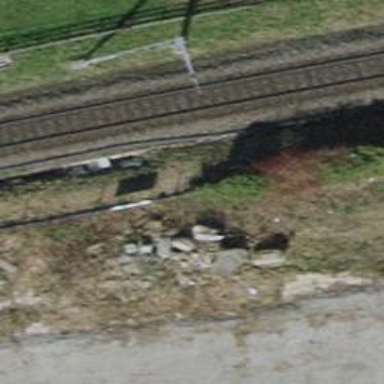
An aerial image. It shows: Railway milestone.